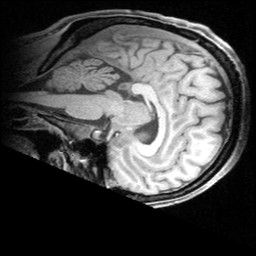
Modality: T1w
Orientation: sagittal
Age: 25
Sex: male
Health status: healthy